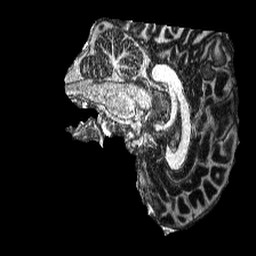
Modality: MP2RAGE
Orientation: sagittal